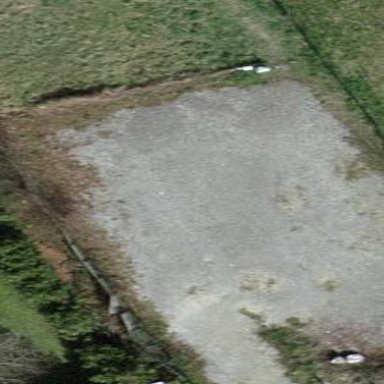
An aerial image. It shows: Brownfield site.